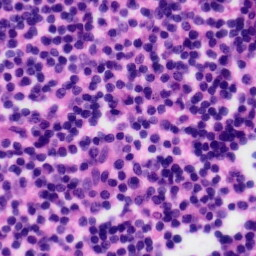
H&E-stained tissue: Tonsil